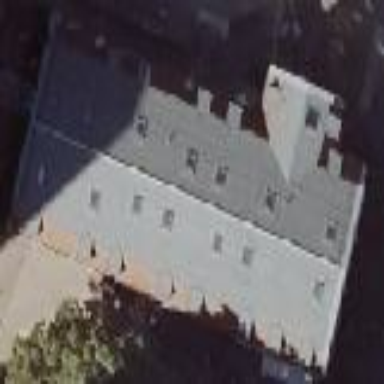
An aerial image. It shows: Kindergarten with gabled roof.